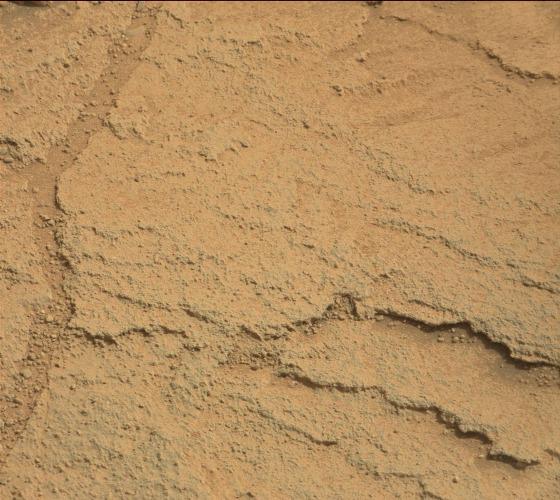
Terrain classes present: Bedrock, Gravel / Sand / Soil